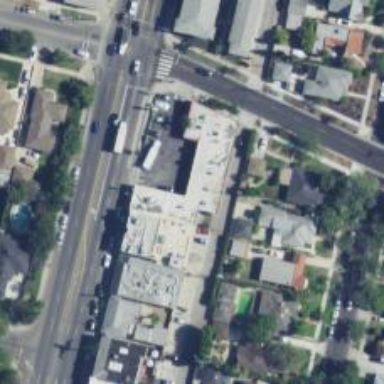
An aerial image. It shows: Veterinary facility.